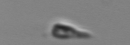
Label: Calciopappus